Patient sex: F
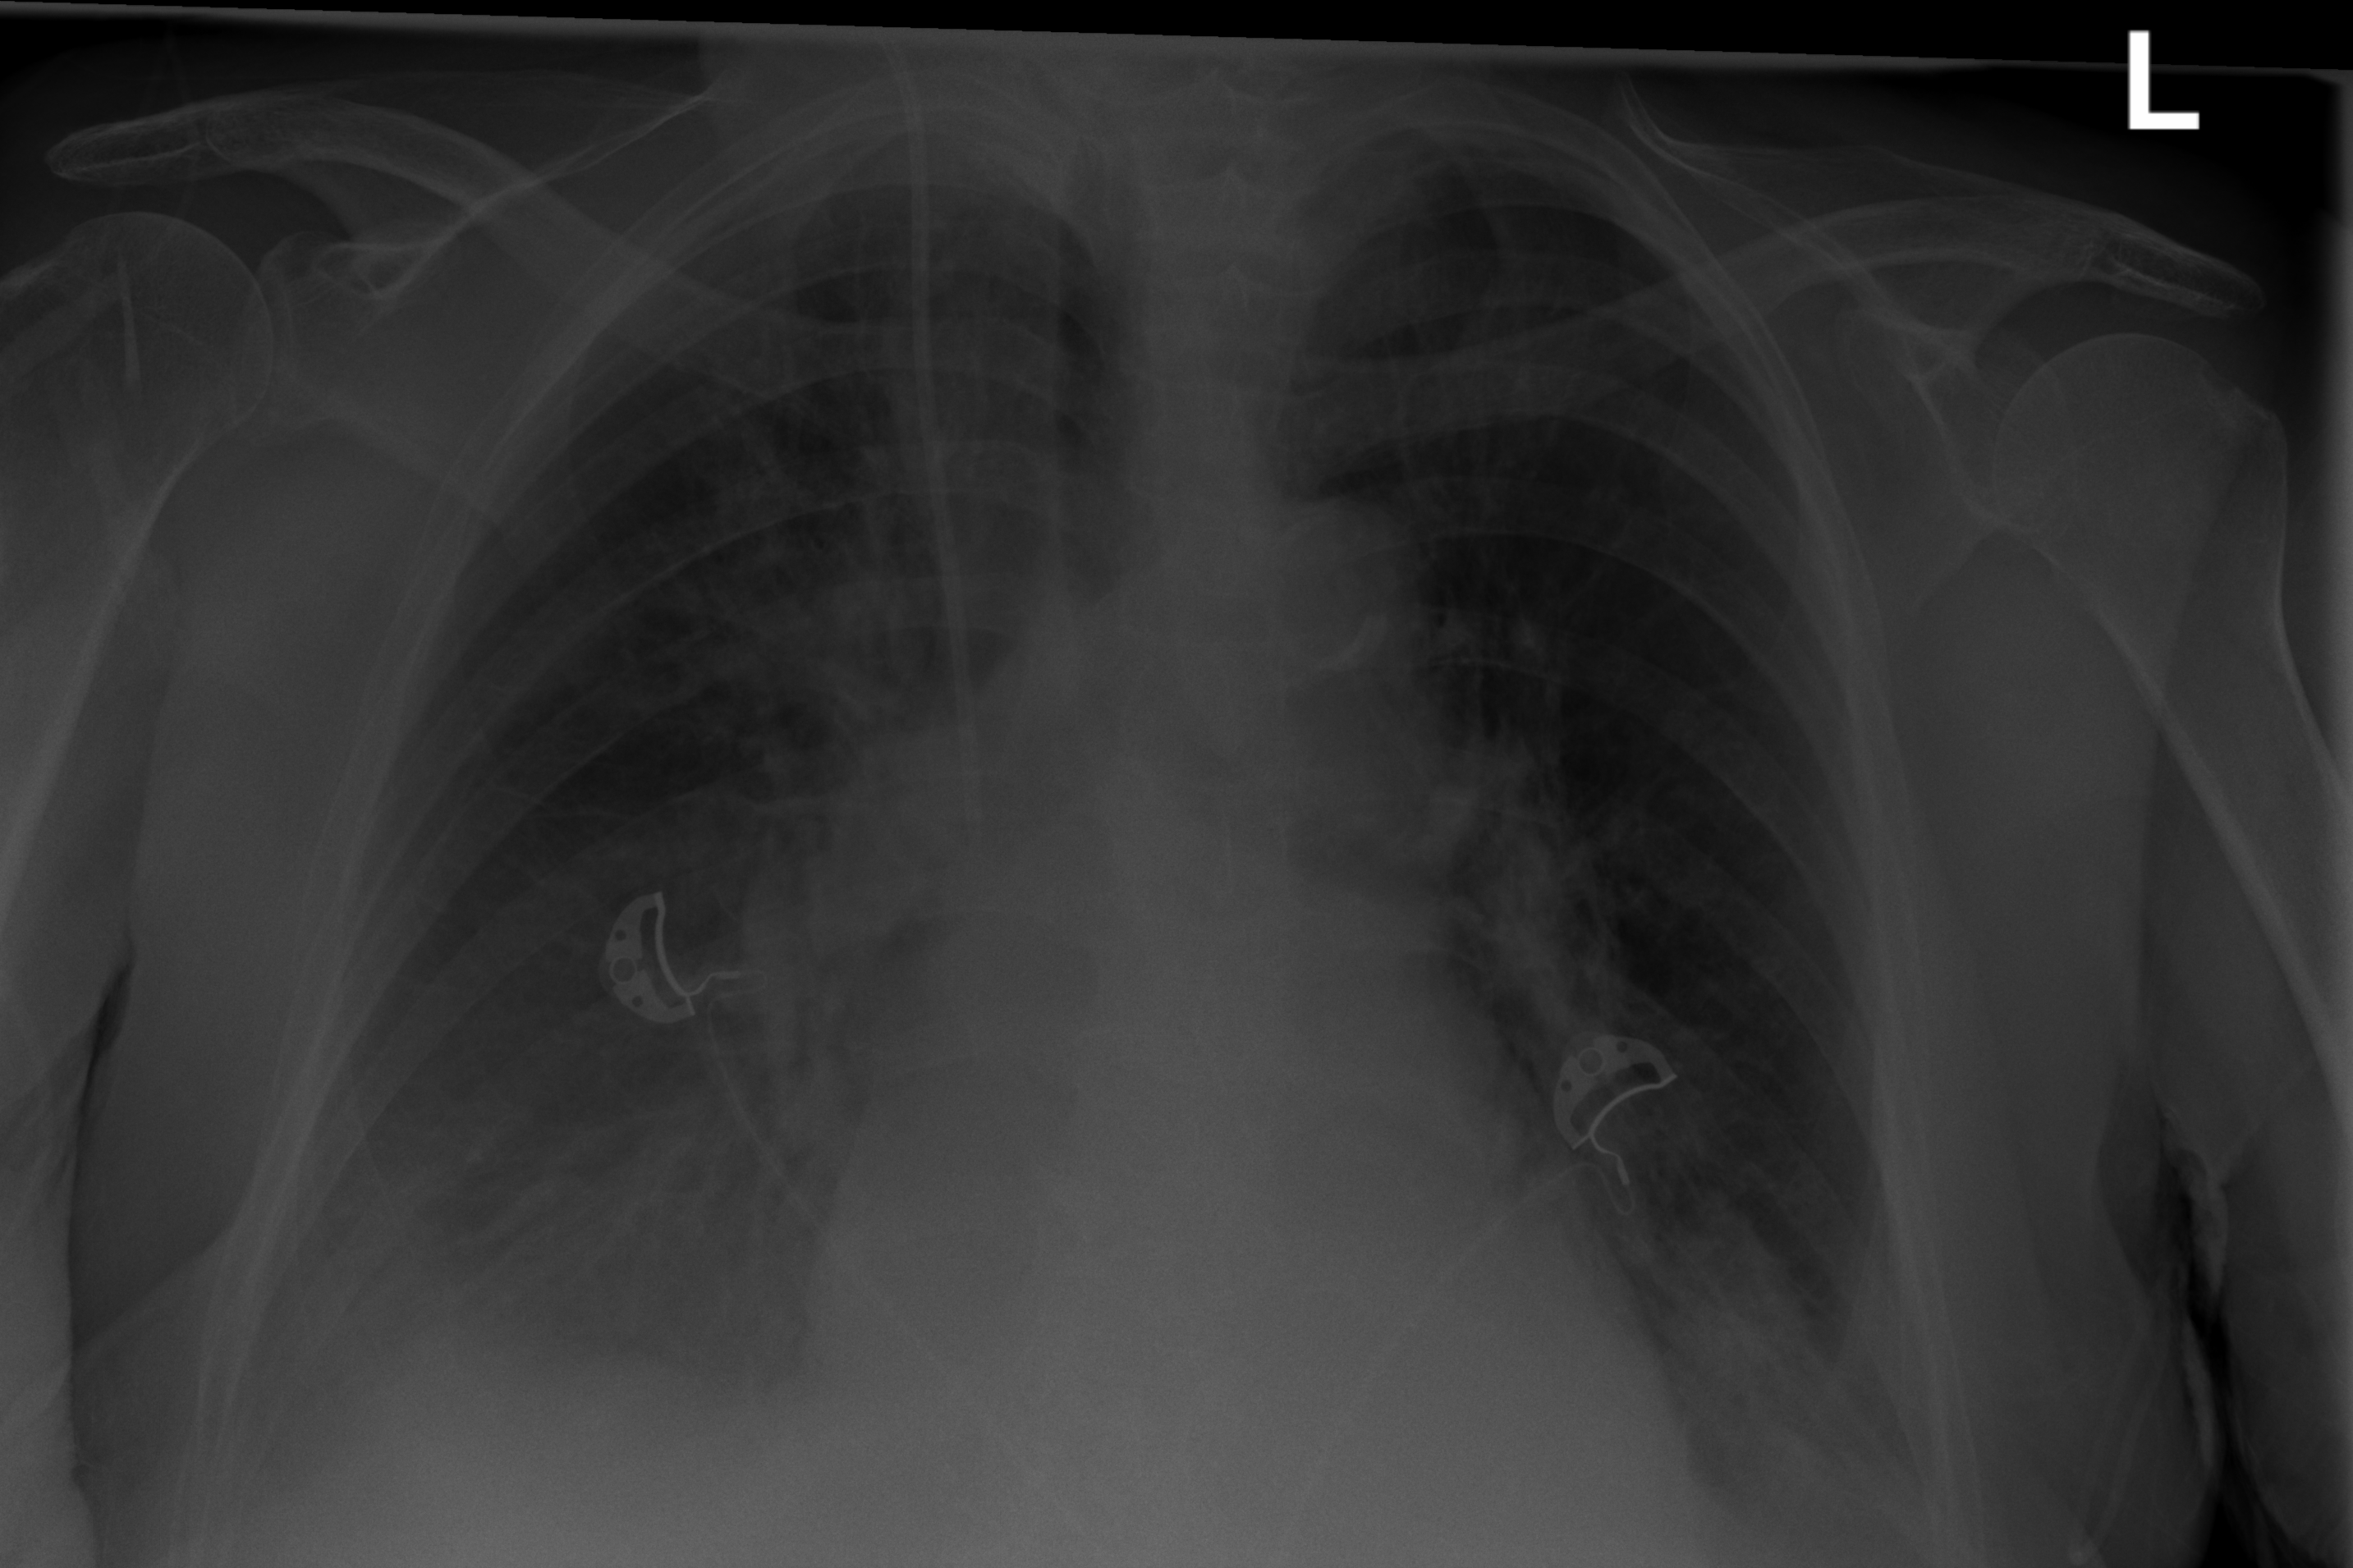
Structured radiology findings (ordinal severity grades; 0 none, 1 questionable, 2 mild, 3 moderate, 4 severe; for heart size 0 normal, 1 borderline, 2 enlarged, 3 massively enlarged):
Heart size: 0
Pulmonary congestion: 2
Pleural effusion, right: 2
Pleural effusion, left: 2
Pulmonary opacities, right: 0
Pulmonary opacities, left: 0
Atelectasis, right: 3
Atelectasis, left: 2